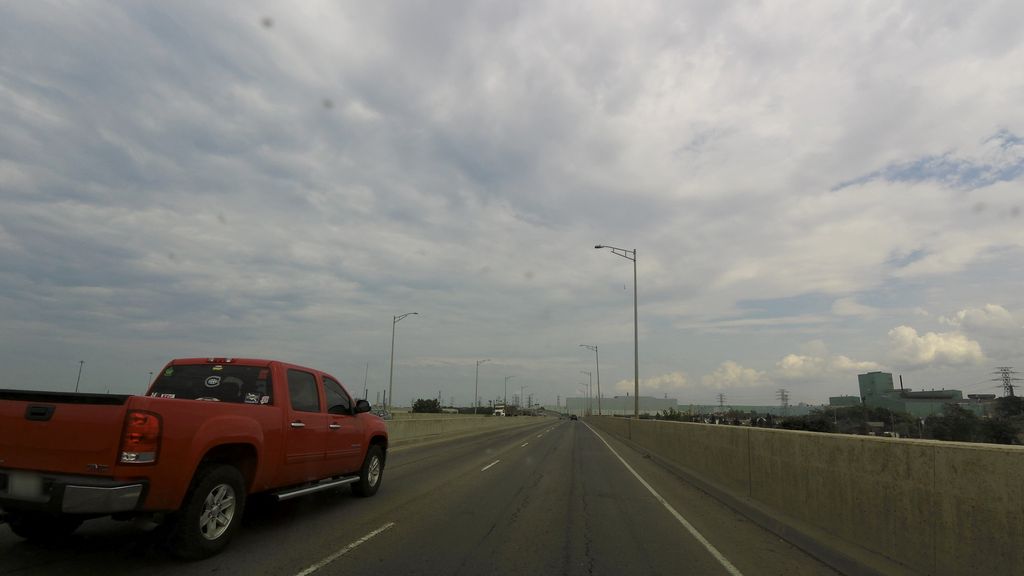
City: hamilton